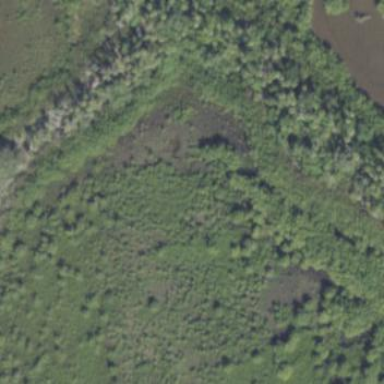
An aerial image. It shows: Patch of scrub vegetation.